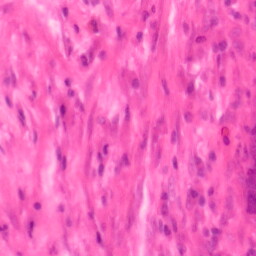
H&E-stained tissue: Colon